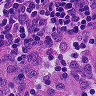
Metastatic tissue present: no